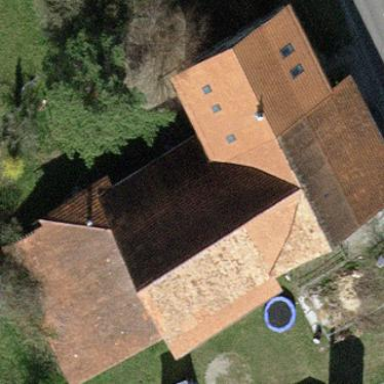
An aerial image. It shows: Farm building with gabled roof.